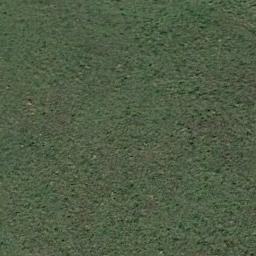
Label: meadow